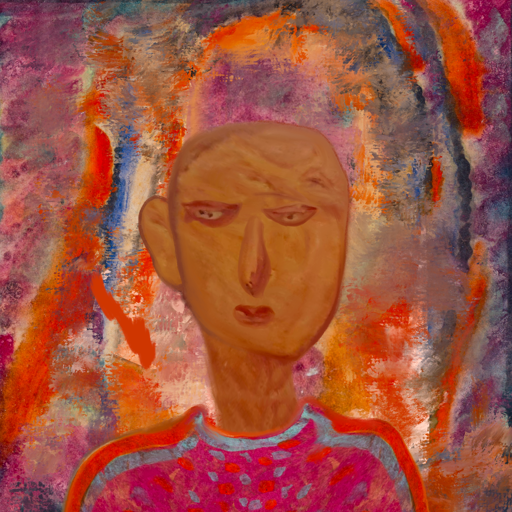
Background: Experience, Head And Neck Front: Pious_Lady, Face Front: Pious_Lady, Bust: Sisters, Hair Front: Blank, Head Accessory: Blank, Second Necklace: Blank, Necklace: Blank, Baby: Blank